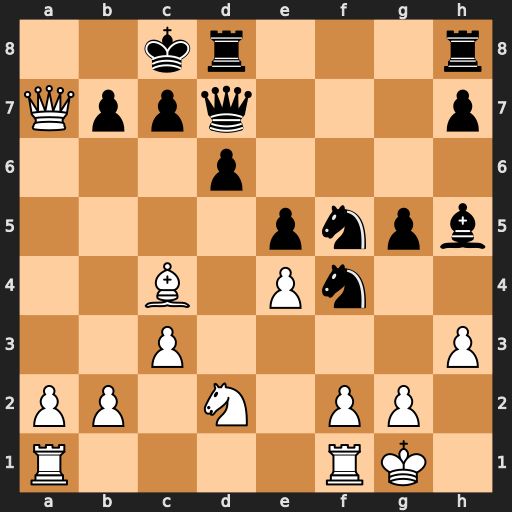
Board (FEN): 2kr3r/Qppq3p/3p4/4pnpb/2B1Pn2/2P4P/PP1N1PP1/R4RK1
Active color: w
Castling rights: -
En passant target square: -
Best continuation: Qa8#